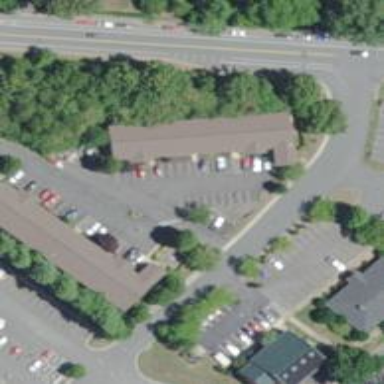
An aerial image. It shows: Parking space.